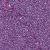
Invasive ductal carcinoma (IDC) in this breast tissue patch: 1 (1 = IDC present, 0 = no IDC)